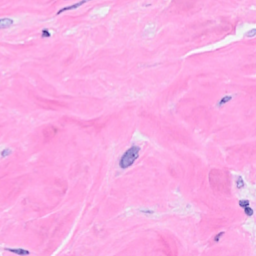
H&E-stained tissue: Breast